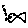
Label: fish